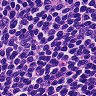
Metastatic tissue present: no